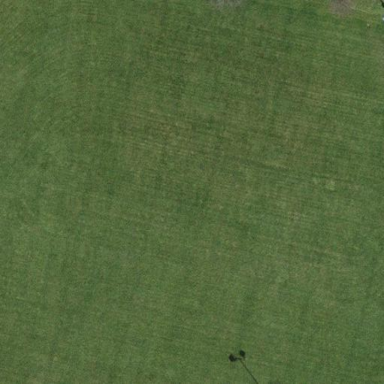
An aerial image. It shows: Multi-sport pitch with grass surface.